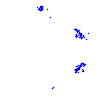
Particle: pion